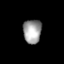
Tissue: lung
Cell type: Epithelial cells
Senescence score: 0.2276
Nuclear area (px): 428
Mean DAPI intensity: 158.009